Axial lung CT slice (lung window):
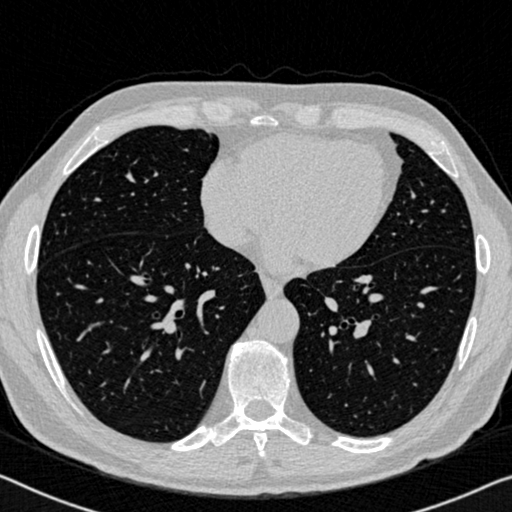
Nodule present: no